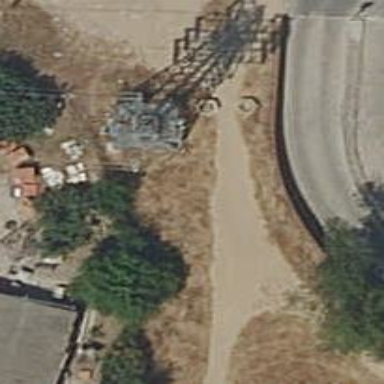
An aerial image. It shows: Lattice structure tower used for power transmission.